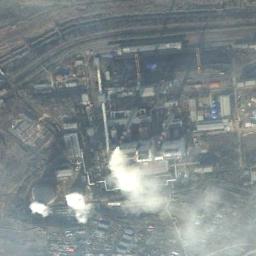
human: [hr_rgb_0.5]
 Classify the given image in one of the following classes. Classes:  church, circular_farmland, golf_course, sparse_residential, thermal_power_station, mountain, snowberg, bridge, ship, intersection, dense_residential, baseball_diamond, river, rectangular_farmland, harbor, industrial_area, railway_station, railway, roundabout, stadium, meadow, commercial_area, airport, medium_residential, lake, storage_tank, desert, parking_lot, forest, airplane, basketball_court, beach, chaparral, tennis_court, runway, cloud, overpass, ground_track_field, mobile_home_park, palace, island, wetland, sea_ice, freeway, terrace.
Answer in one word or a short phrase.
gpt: thermal_power_station